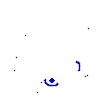
Particle: electron